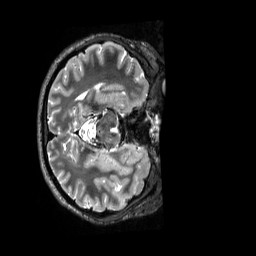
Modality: T2w
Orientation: axial
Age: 18
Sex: male
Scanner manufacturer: siemens
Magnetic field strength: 3 T
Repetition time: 3.2 s
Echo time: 0.728 s